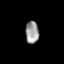
Tissue: prostate
Cell type: Fibroblasts
Senescence score: 0.6885
Nuclear area (px): 287
Mean DAPI intensity: 156.895